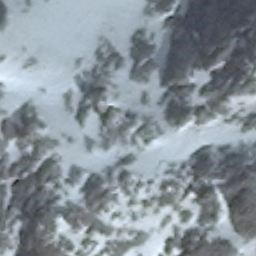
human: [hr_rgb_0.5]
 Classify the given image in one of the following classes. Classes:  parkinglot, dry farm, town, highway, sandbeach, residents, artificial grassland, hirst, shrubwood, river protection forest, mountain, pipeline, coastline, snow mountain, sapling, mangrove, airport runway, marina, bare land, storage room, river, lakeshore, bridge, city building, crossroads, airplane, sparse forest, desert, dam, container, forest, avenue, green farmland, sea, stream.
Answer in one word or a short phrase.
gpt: snow mountain